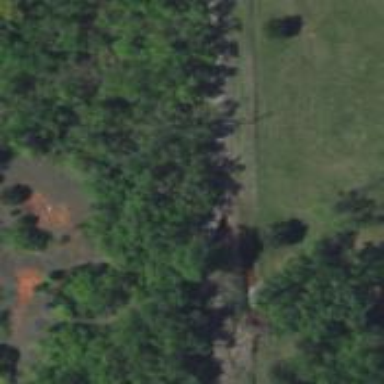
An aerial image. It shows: Abandoned road bridge.